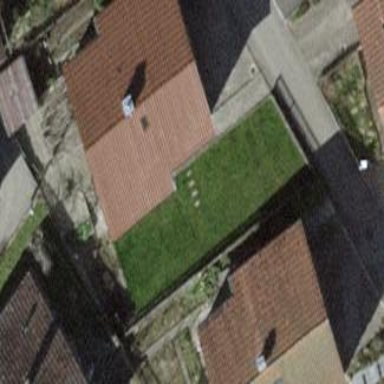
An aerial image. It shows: Residential building with gabled roof made of roof tiles. The roof is oriented along the building and has rosy brown color.